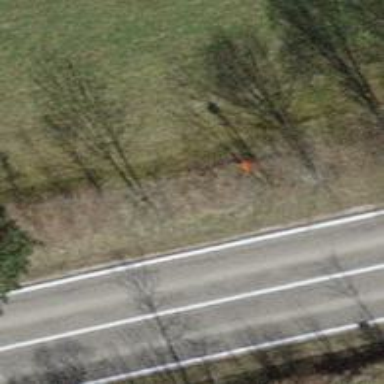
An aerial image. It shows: Aerial marker.